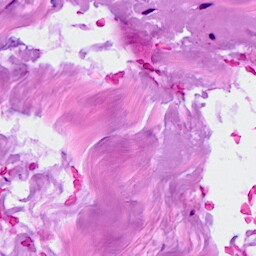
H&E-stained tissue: Breast